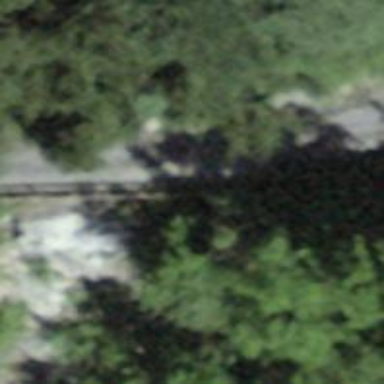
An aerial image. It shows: Track on compacted grade1 surface bridge.